Question: Crash in xcode:

With no luck, I've tried solving this with a link.xml which contains:
'''
<linker>
<assembly fullname="Parse.Unity">
<namespace fullname="Parse" preserve="all"/>
<namespace fullname="Parse.Internal" preserve="all"/>
<namespace fullname="Parse.PlatformHooks" preserve="all"/>
<namespace fullname="System" preserve="all"/>
<namespace fullname="System.Threading" preserve="all"/>
<namespace fullname="System.Threading.Tasks" preserve="all"/>
<namespace fullname="System.Runtime.CompilerServices" preserve="all"/>
<namespace fullname="System.Runtime.ExceptionServices" preserve="all"/>
</assembly>
</linker>
'''
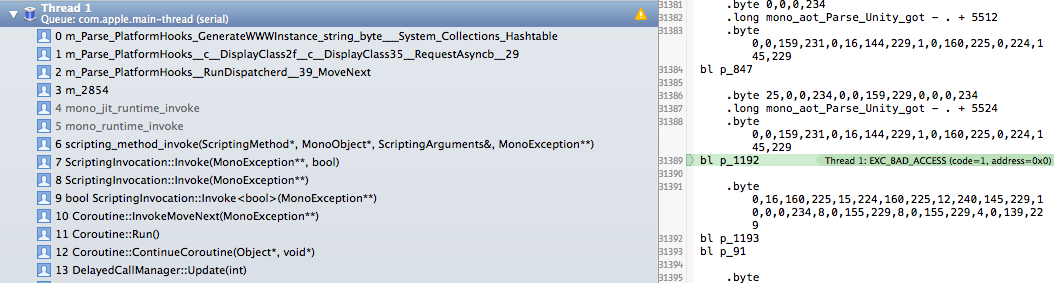
Answer: UPDATE: Parse SDK 1.3.3 is now released <URL>. Stripping works for Android builds and I have not been able to test on iOS yet, but the release notes mention that stripping is fixed.
This should be fixed in the next release after 1.3.2: <URL>
I've reproduced in 1.3.0 and 1.3.1